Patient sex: M
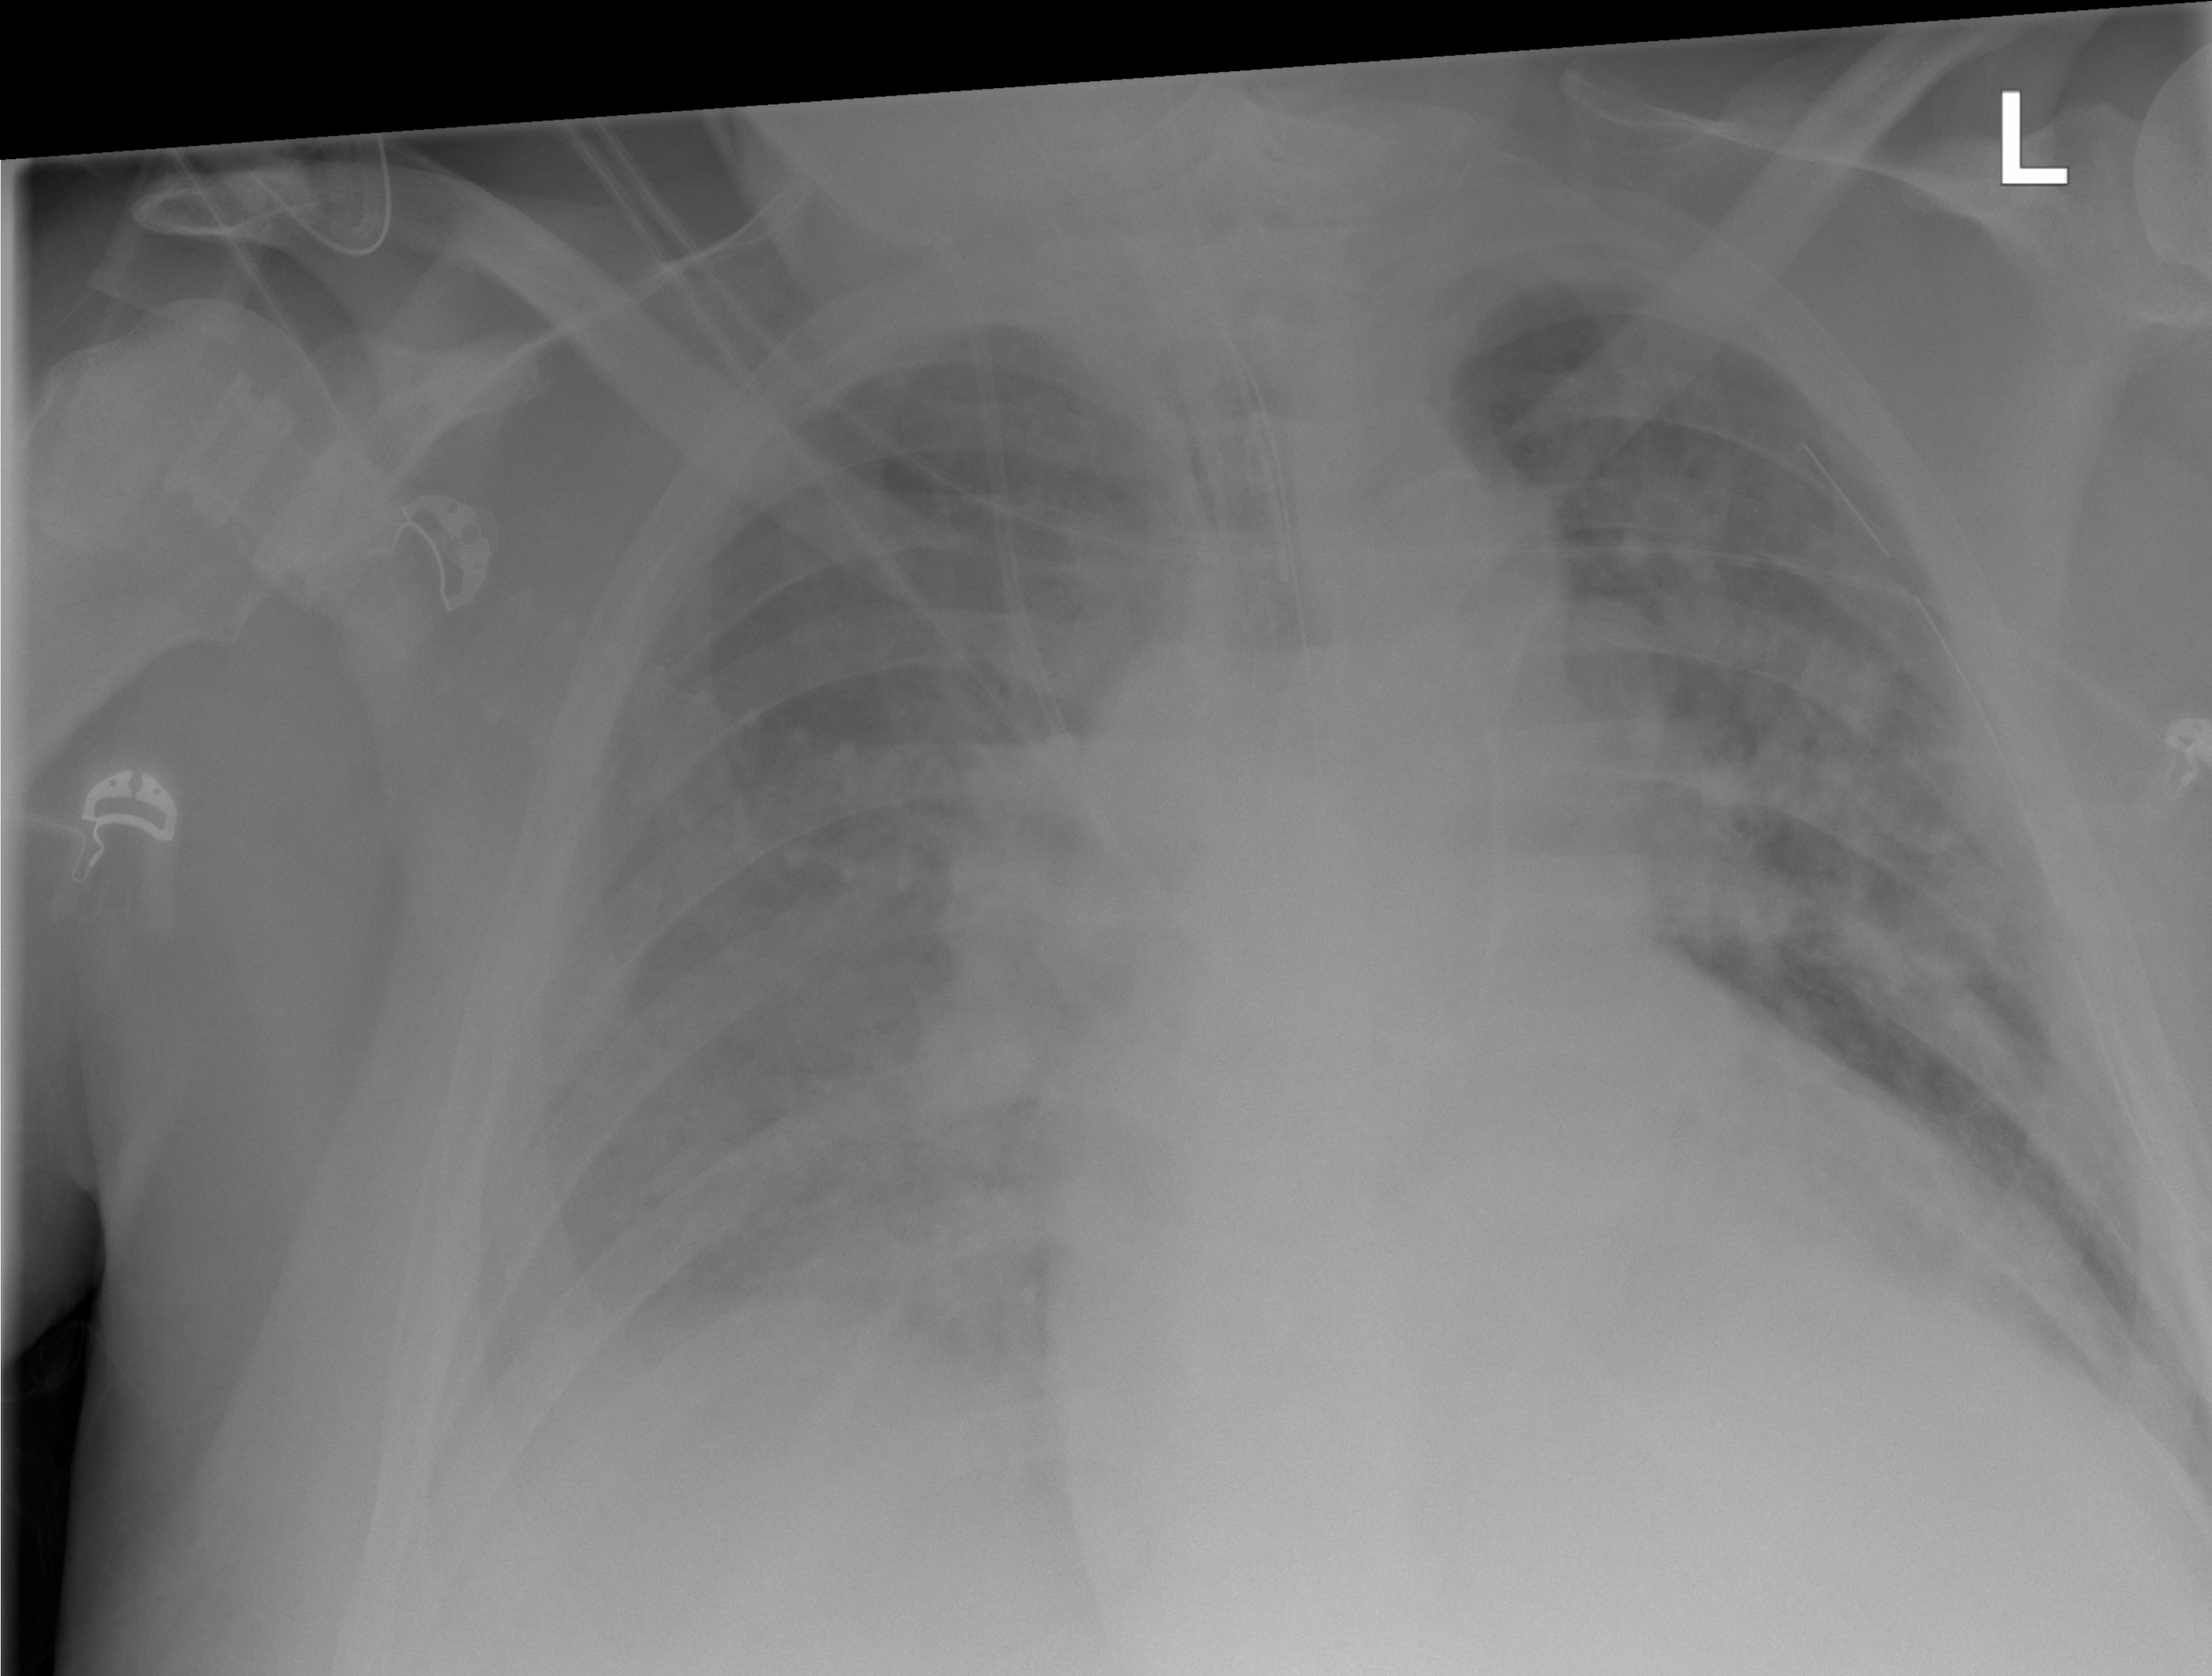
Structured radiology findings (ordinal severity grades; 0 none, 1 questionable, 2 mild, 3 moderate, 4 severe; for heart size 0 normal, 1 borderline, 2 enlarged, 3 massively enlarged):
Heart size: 2
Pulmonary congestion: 3
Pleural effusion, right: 2
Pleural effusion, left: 2
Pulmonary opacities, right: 0
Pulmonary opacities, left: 3
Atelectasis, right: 0
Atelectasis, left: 0